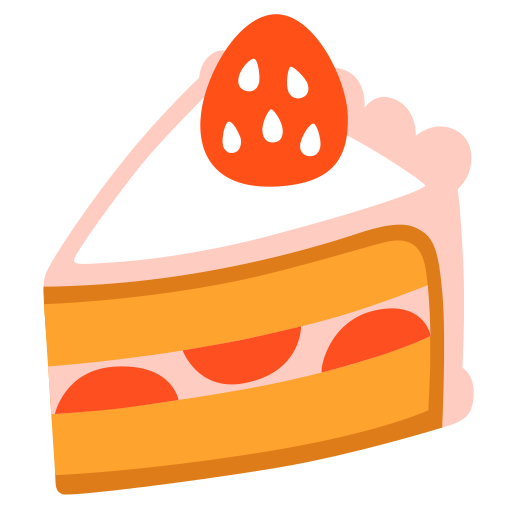
Emoji: 🍰